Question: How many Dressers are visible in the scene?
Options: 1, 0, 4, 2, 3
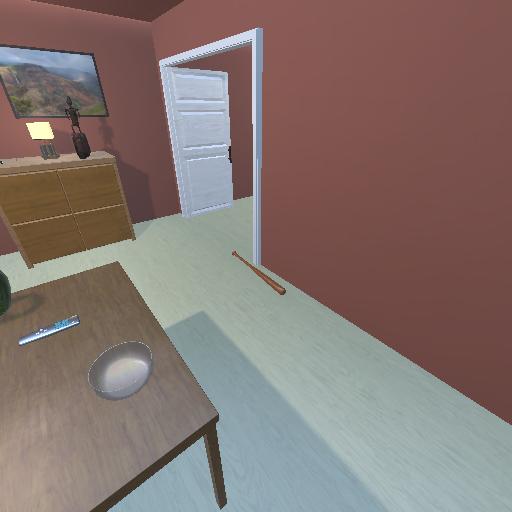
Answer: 1